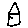
Label: house